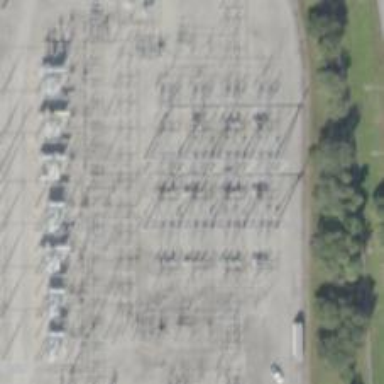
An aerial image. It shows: Switch used for power control.